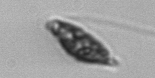
Label: Euglena